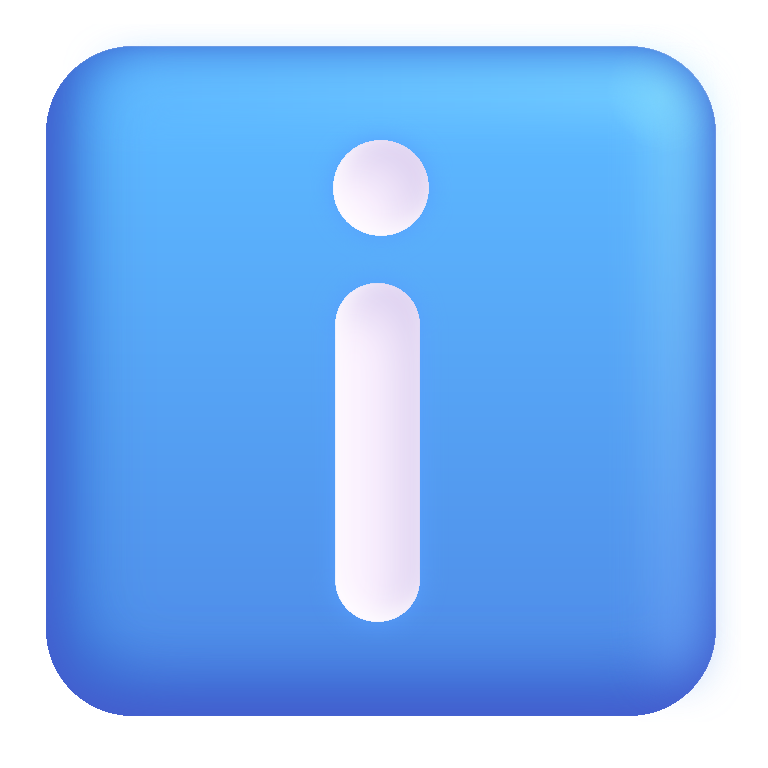
information color